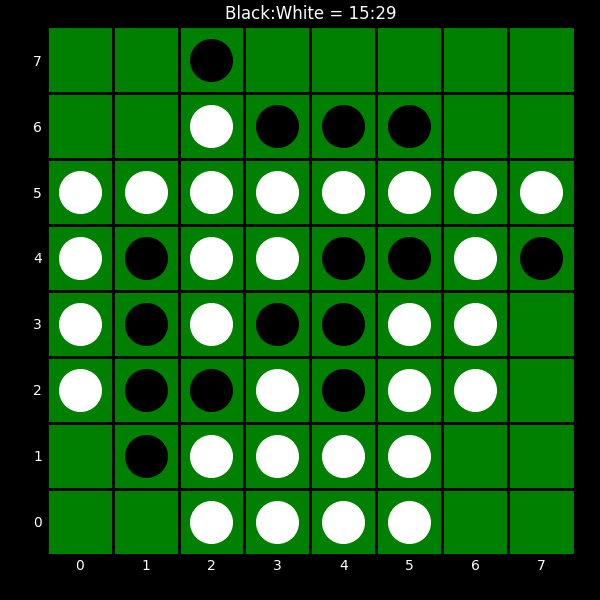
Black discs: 15
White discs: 29